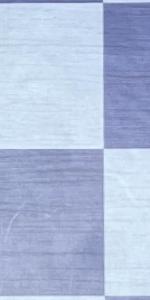
Label: Empty